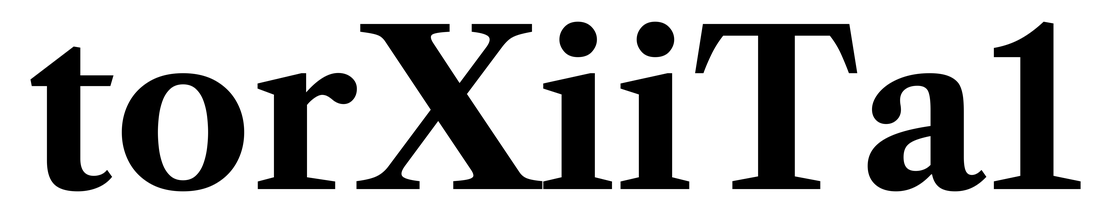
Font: LibreCaslonText_Bold